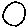
Label: circle